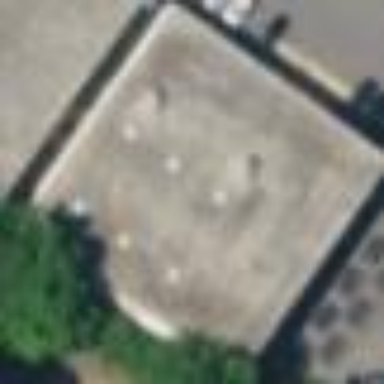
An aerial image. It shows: Industrial building with flat roof.